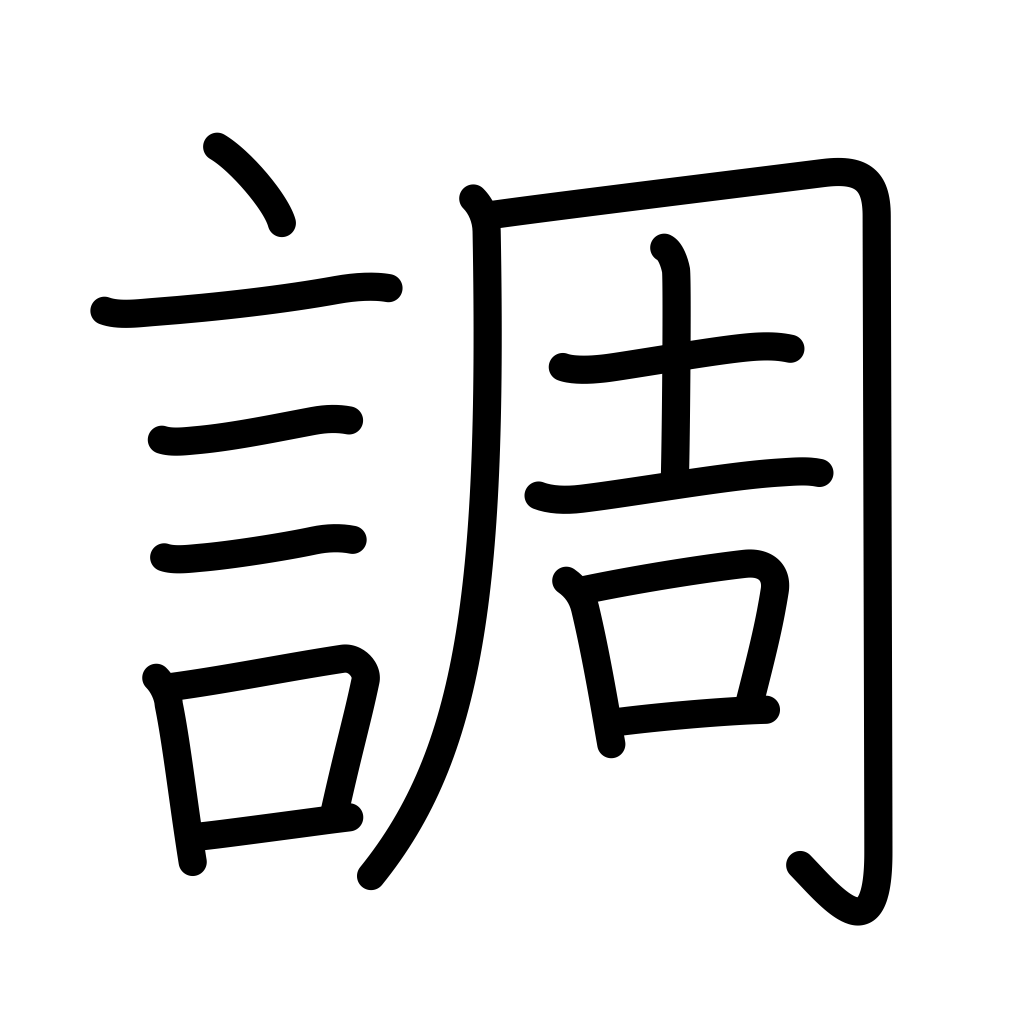
Meaning: tune, tone, meter, writing style, prepare, exorcise, investigate, harmonize, mediate